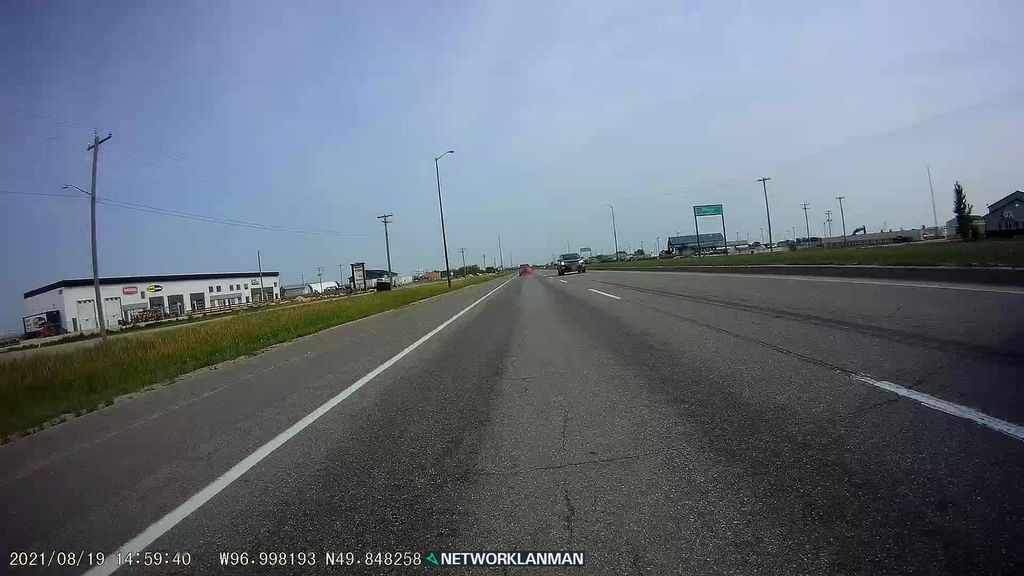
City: winnipeg